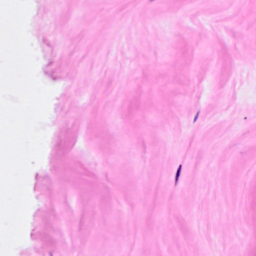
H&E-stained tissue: Breast